Question: I have recently purchased web hosting service at godaddy. I have already completed my project and i used xampp. Now i want to import the database which i arleady have. I tried to do it in the normal way by clicking on import and choosing the file. But i'm getting this error

How can I fix this?
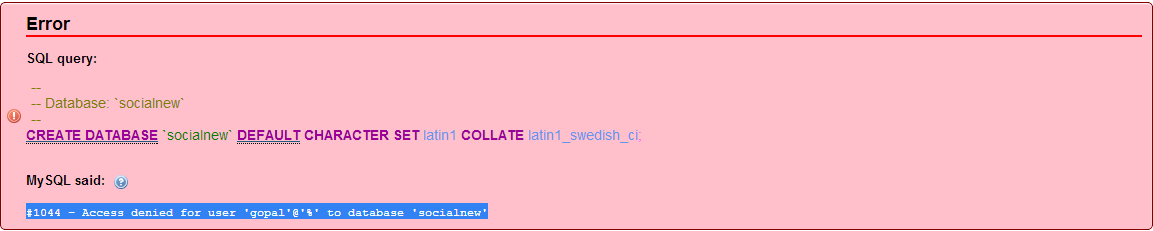
Answer: Many web hosts only give you access to one database. Your SQL file is trying to create a new database (with a line near the top like 'CREATE DATABASE 'socialnew'...' as you see in the error message).
The likely solution is to not create the database from your script. You can either edit the .sql file manually and remove the lines starting with 'CREATE DATABASE 'socialnew'...' and 'USE 'socialnew';', or, if your phpMyAdmin is pretty up-to-date, you could do the export again from your XAMPP and make sure the checkbox is not selected for "Add CREATE DATABASE / USE statement".
Then when doing the import, make sure you're selecting the Import tab from within the database you wish to import to.